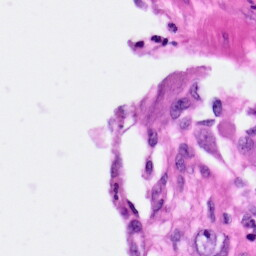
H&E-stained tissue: Pancreatic